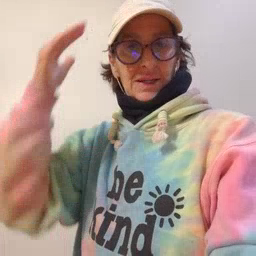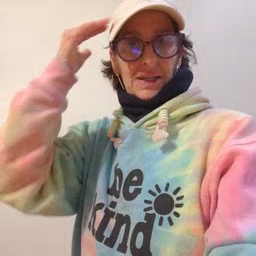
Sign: head